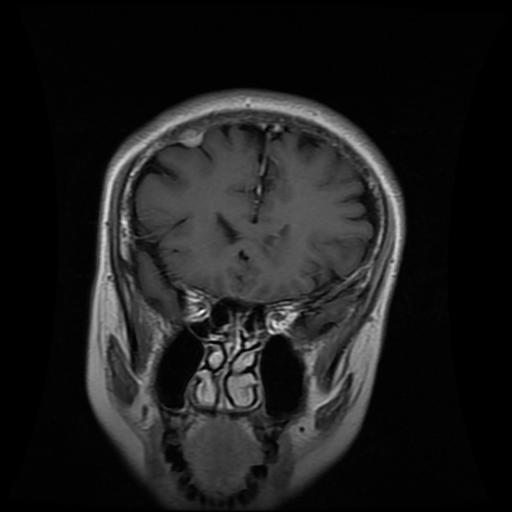
Label: meningioma